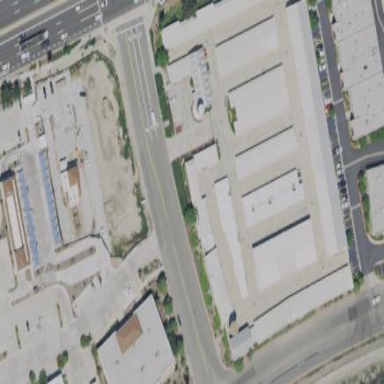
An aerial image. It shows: Storage rental shop.